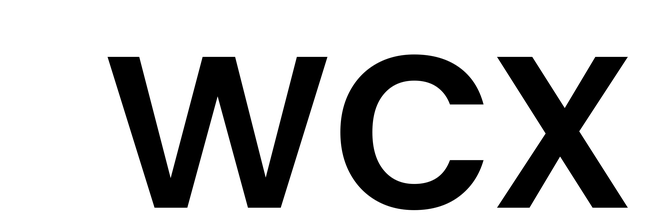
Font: Poppins-Medium